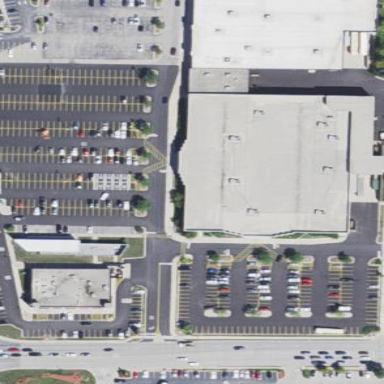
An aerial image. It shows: Retail building housing department store.